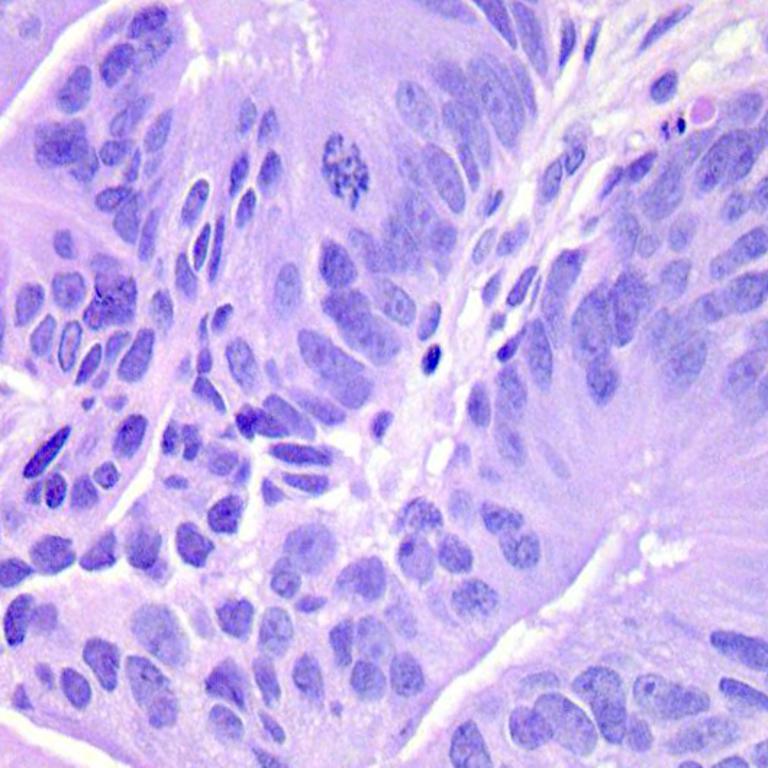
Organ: colon
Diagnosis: adenocarcinomas